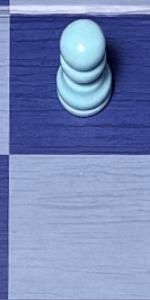
Label: Empty